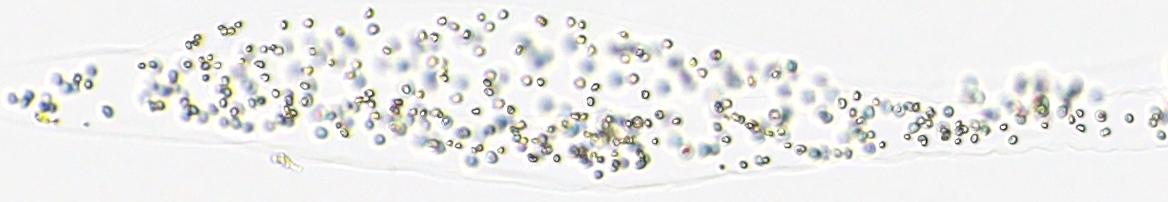
Label: Phaeocystis